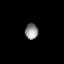
Tissue: skin
Cell type: Epithelial cells
Senescence score: 0.2671
Nuclear area (px): 198
Mean DAPI intensity: 143.449